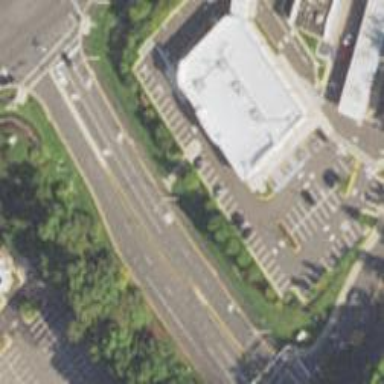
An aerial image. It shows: Parking area with asphalt surface.